Question: I am creating a sharepoint webpart solution where i need to upload a excel file
Here is my code:
'''
string tempFilename = "";
SPSecurity.RunWithElevatedPrivileges(delegate
{
tempFilename = System.IO.Path.GetTempFileName();
flUpload.SaveAs(tempFilename);
string connectionString = string.Format("Provider=Microsoft.Jet.OLEDB.4.0; data source={0}; Extended Properties=\"Excel 8.0;HDR=No;IMEX=1\";", tempFilename);
connectionString = @"Provider=Microsoft.ACE.OLEDB.14.0;Data Source="+tempFilename+@";ExtendedProperties=""Excel 12.0;HDR=YES;""";
var adapter = new OleDbDataAdapter("SELECT * FROM [Failed Trades$]", connectionString);
var ds = new DataSet();
adapter.Fill(ds, "anyNameHere");
DataTable data = ds.Tables["anyNameHere"];
'''
The Connection String generated is:
'''
Provider=Microsoft.ACE.OLEDB.14.0;Data Source=C:\Windows\ServiceProfiles
\NetworkService\AppData\Local\Temp\Demo1.xls;
ExtendedProperties="Excel 12.0;HDR=YES;"
'''
I had looked hundrededs of solutions but none of them is workimg.
Here are few solutions what i tried:
1. Installed setups from microsoft (64 bit)
2. Change the application pool with 32 bit enabled but that caused my pool to stopped again and again
I checked my DSN as well

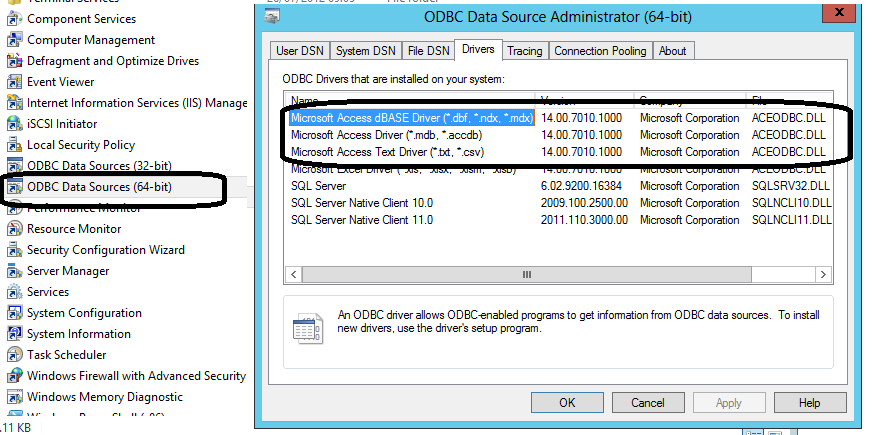
Answer: Change the version number of the OLEDB driver in your connection string from:
'''
Microsoft.ACE.OLEDB.14.0
'''
to
'''
Microsoft.ACE.OLEDB.12.0
'''
This should work presuming you've installed the <URL>.